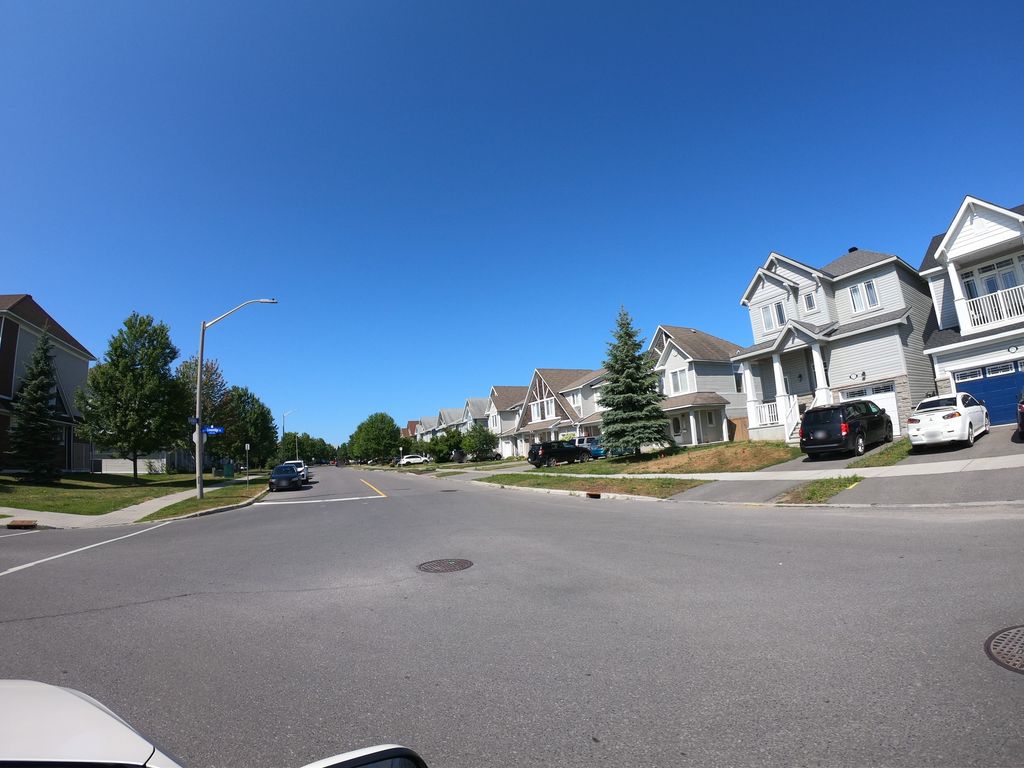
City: ottawa-gatineau